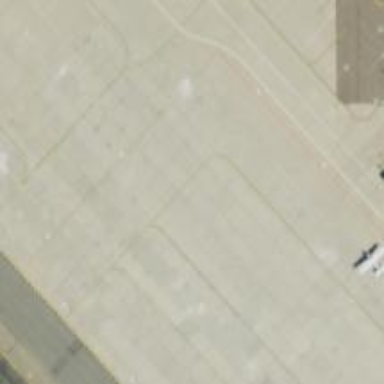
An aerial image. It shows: Image of taxiway at airport.